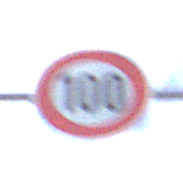
Verkehrszeichen: Geschwindigkeit100
Umgebung: Outdoor, Nature
Tageszeit: SunriseSunset
Wetter: PartlyCloudy
Licht: Natural
Jahreszeit: NotSpecified
Kontrast: HighContrast